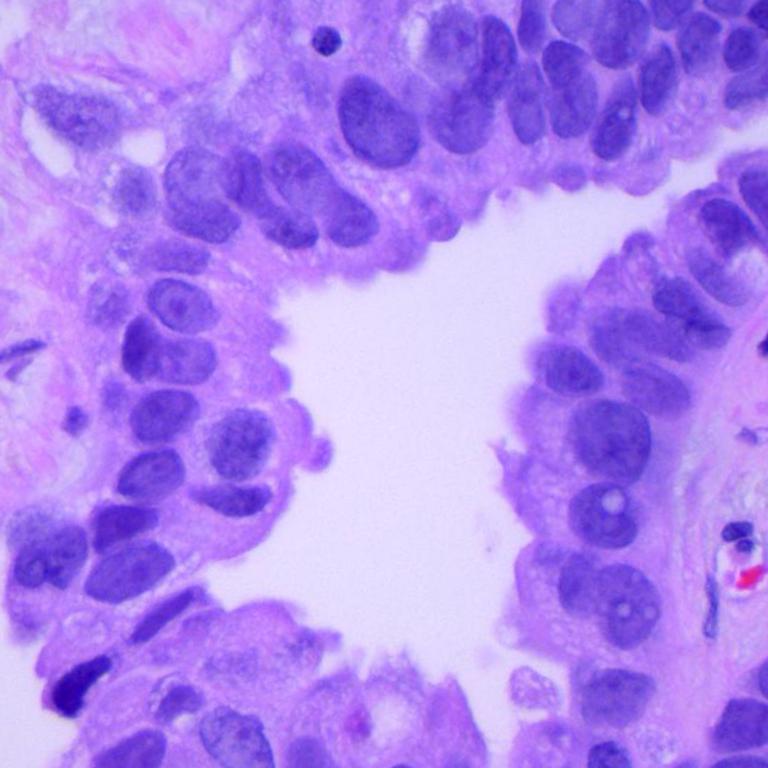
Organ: lung
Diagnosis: adenocarcinomas